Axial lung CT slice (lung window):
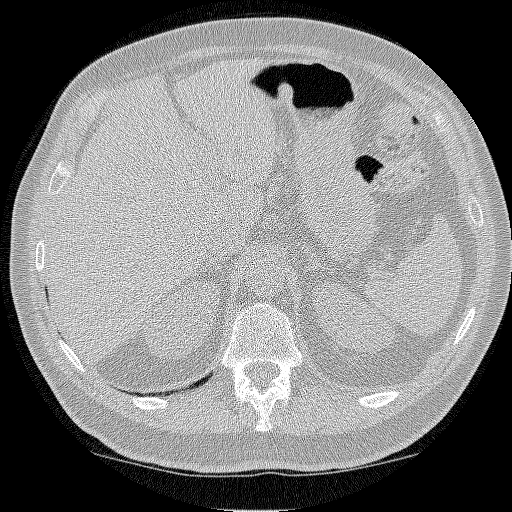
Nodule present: no